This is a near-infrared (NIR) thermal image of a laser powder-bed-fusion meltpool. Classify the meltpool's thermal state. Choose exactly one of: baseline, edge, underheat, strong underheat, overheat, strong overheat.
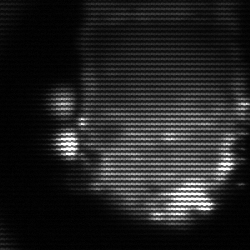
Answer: baseline